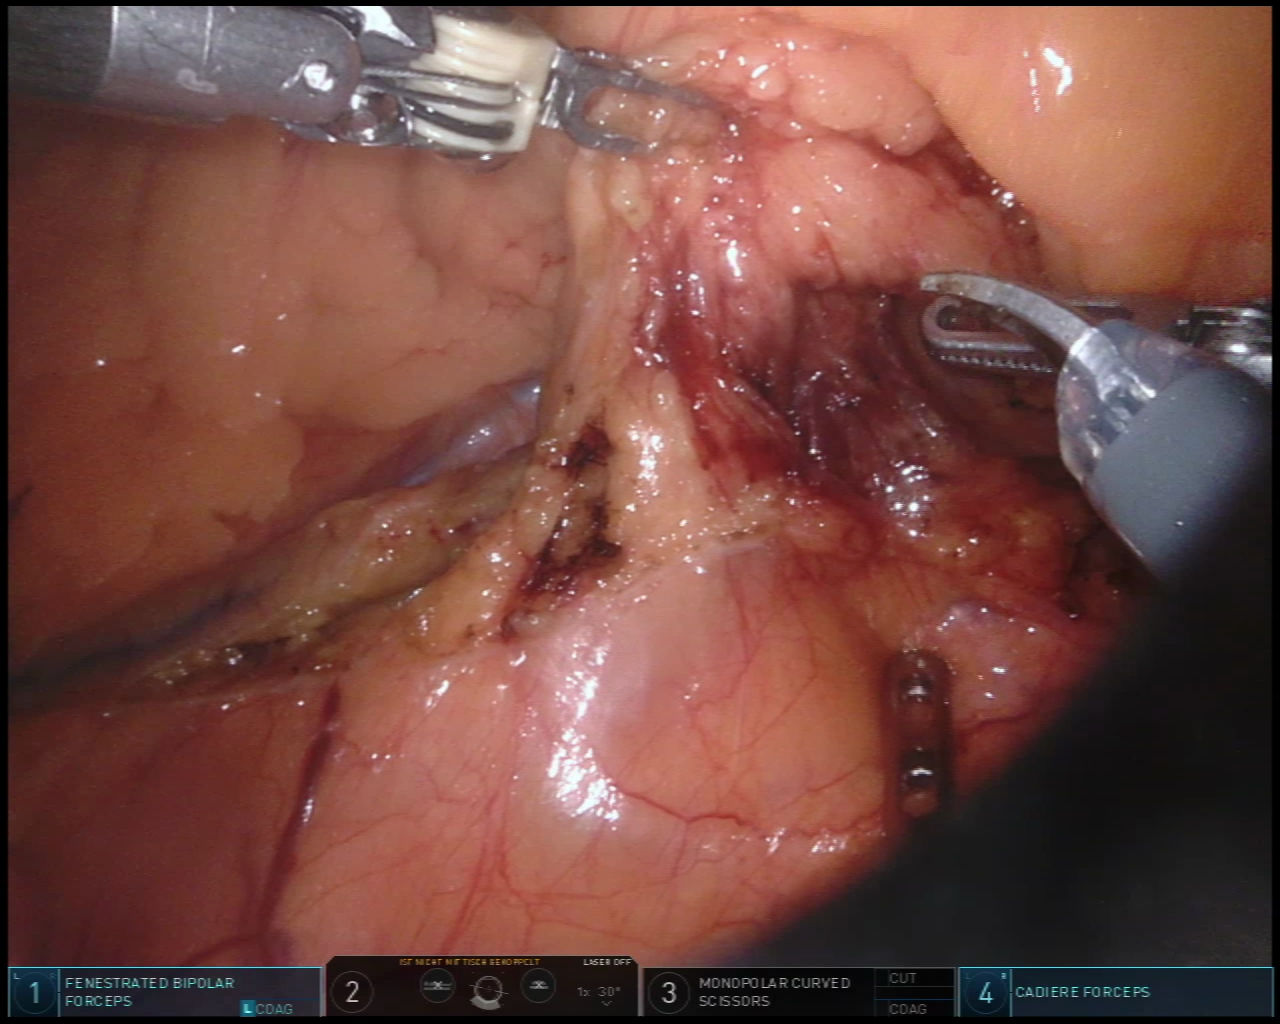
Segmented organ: intestinal_veins
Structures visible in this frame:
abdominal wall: no
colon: no
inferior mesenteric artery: no
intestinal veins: yes
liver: no
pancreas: no
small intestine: no
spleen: no
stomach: no
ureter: no
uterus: no
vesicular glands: no